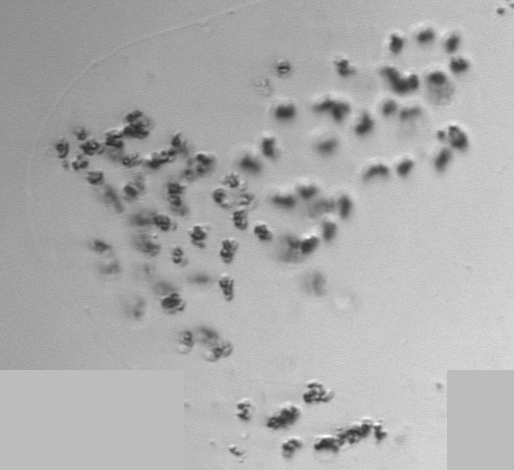
Label: Phaeocystis